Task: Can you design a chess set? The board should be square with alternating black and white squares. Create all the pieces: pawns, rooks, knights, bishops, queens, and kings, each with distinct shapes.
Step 5567:
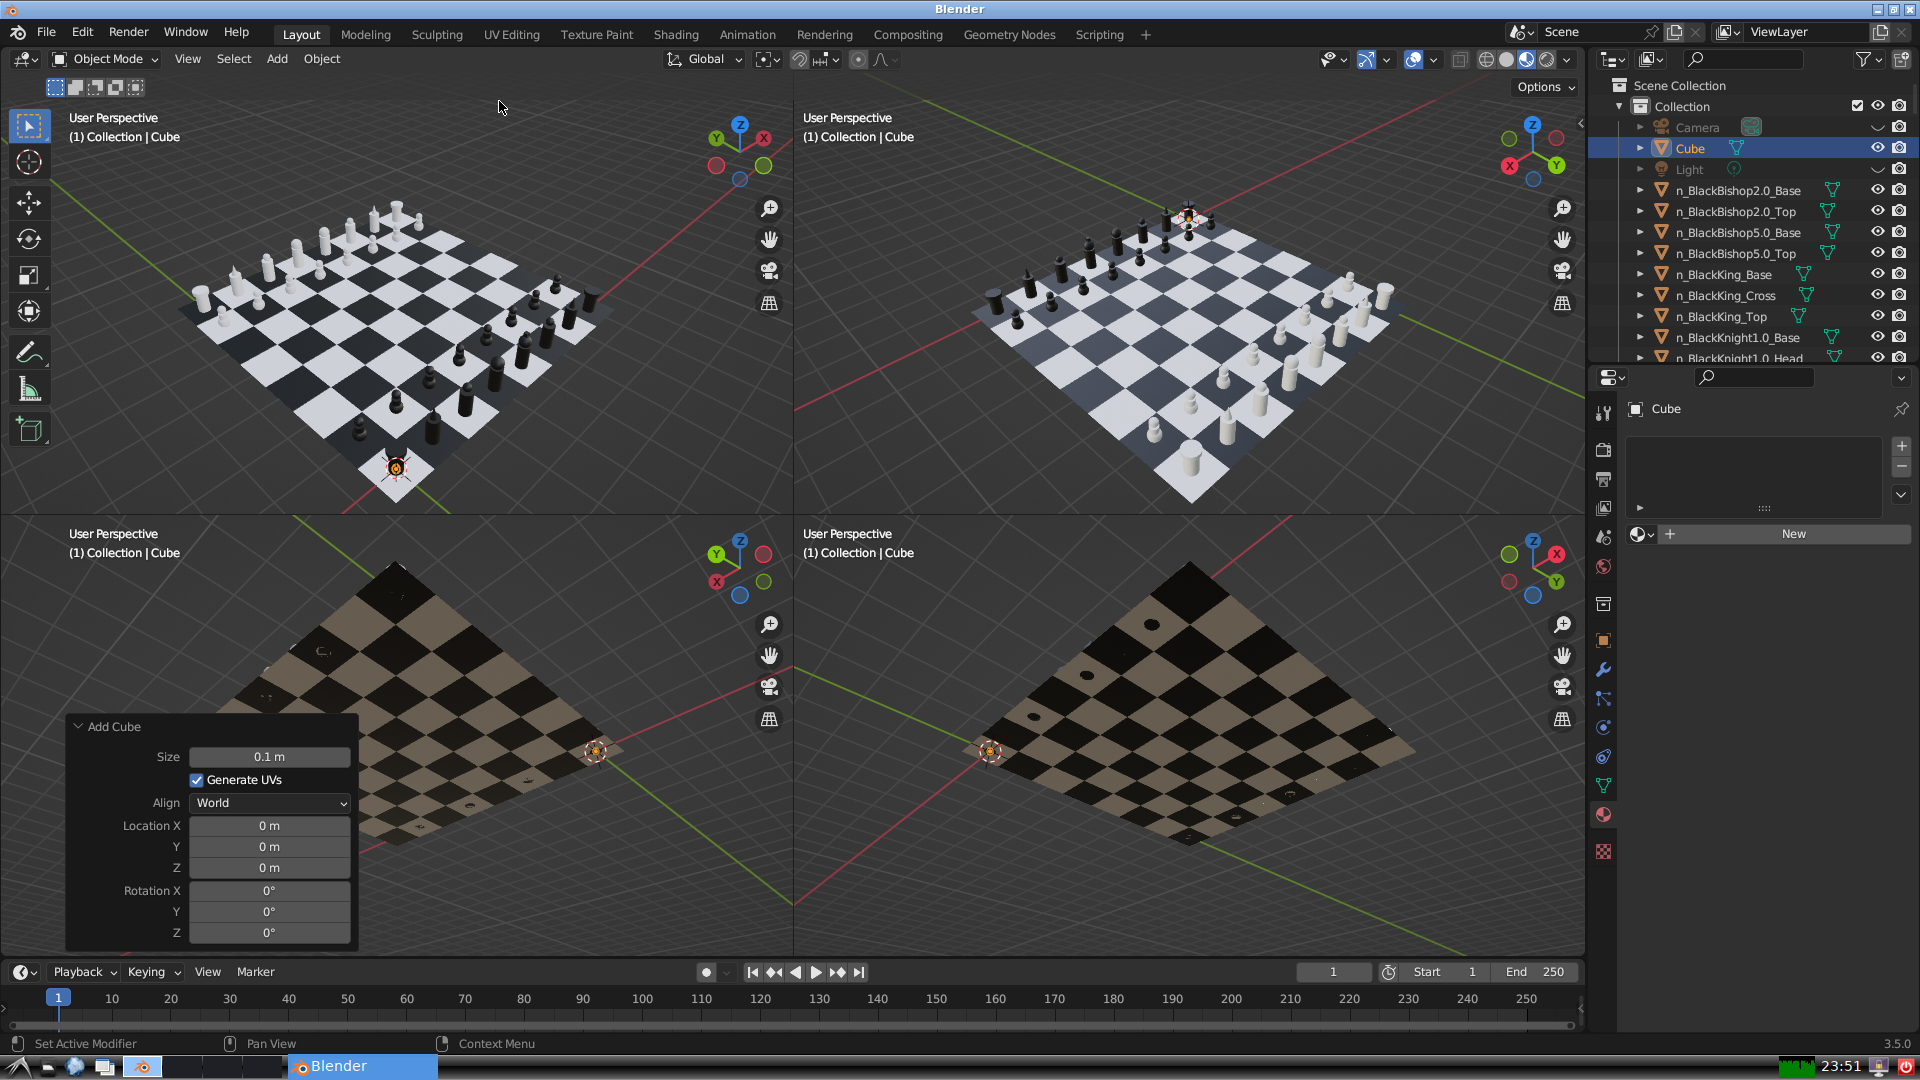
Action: {"mouse_move": [270, 757]}